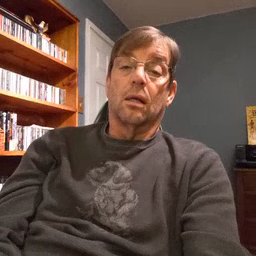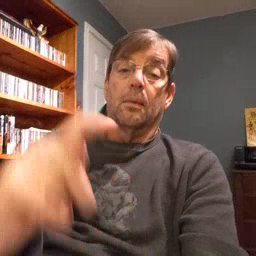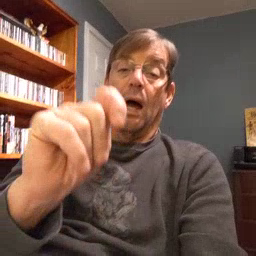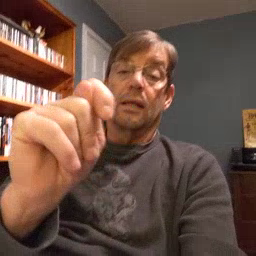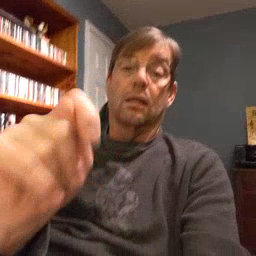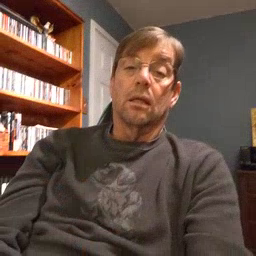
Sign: potty